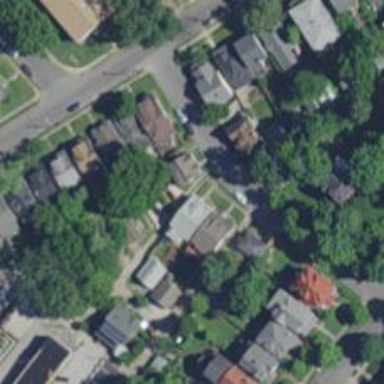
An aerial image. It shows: Alley classified as service road.